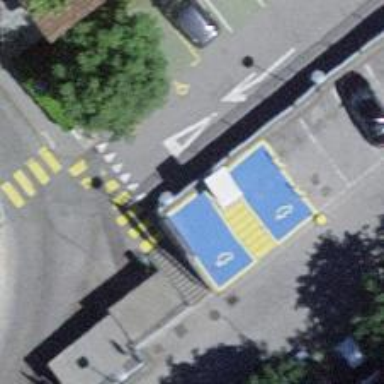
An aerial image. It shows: Charging station.